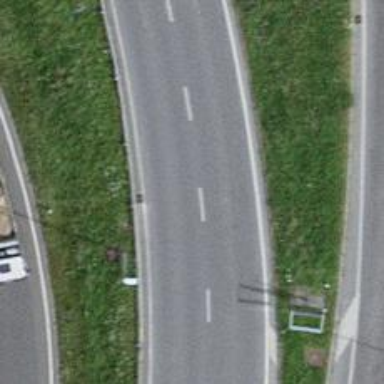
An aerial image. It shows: Asphalt motorway link.